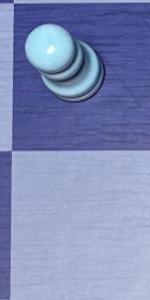
Label: Empty